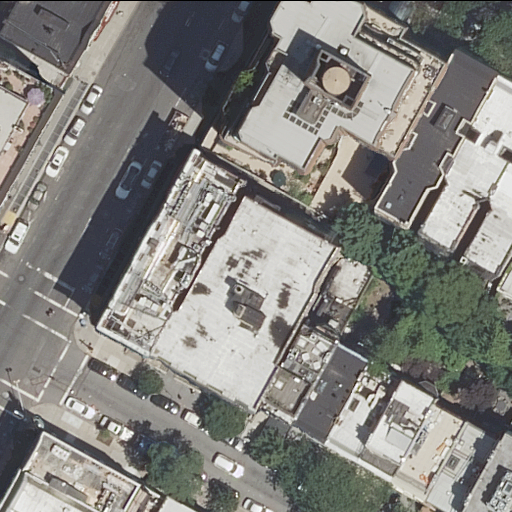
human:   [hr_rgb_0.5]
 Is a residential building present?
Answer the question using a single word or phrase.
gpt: yes

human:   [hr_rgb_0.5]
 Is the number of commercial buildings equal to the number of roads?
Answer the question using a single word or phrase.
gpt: no

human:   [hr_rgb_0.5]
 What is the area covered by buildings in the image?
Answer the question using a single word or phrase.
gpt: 5165m2

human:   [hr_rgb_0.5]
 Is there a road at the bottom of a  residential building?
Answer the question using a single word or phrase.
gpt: yes

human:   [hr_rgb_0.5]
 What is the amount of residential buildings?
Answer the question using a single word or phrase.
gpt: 19

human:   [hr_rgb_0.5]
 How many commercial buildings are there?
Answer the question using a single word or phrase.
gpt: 0

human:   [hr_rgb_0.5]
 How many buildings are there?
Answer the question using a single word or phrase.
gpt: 19

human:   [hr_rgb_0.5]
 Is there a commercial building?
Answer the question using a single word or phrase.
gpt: no

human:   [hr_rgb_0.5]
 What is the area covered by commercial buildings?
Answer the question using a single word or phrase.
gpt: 0m2

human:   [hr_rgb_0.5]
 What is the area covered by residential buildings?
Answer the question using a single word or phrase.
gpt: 5165m2

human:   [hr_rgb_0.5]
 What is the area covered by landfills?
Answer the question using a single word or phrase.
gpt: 0m2

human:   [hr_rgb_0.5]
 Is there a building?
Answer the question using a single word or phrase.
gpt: yes

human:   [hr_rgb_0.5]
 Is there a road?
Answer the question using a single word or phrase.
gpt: yes

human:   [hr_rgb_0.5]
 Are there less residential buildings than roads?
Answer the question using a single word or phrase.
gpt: no

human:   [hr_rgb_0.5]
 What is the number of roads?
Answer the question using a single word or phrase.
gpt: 3

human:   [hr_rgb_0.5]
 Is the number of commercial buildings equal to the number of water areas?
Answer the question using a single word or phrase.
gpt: yes

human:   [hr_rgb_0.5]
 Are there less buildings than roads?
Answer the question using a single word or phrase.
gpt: no

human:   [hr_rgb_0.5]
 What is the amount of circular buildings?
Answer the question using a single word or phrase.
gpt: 0

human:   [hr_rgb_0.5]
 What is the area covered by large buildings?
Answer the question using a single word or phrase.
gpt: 2782m2

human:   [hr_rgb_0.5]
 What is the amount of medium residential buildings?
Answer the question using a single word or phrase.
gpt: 10

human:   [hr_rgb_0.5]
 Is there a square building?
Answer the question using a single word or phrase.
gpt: no

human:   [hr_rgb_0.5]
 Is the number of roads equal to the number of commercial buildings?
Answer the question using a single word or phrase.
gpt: no

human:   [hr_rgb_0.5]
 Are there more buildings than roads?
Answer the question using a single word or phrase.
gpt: yes

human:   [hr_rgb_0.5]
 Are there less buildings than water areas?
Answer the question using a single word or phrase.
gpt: no

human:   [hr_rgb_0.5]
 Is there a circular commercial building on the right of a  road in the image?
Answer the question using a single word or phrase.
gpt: no

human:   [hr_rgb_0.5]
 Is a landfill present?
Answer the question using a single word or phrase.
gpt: no

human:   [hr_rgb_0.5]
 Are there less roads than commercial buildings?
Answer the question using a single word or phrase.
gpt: no

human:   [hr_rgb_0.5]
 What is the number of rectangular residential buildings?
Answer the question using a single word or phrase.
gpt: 12

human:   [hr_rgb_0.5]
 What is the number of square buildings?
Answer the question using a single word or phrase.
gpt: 0

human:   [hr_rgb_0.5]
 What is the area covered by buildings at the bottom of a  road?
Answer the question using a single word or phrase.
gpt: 3804m2

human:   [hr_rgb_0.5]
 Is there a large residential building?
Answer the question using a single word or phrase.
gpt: yes

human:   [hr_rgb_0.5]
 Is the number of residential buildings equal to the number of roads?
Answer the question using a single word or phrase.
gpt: no

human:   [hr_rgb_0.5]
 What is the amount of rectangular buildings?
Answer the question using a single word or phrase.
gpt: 12

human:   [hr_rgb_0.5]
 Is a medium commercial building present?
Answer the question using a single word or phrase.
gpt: no

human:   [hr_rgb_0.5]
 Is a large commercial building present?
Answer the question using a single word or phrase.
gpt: no

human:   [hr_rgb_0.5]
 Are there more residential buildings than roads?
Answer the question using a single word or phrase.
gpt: yes

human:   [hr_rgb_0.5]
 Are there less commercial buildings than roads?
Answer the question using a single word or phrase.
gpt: yes

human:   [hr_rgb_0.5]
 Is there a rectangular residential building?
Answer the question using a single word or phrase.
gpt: yes

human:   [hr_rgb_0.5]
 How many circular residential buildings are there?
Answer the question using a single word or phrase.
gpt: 0

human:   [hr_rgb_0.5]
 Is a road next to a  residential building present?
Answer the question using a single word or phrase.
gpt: yes

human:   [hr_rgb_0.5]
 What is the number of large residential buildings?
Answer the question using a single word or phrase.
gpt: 3

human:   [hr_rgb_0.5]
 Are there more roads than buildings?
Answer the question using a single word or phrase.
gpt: no

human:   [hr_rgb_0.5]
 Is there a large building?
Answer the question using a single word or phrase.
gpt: yes

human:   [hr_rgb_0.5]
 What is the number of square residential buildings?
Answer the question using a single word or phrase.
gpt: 0

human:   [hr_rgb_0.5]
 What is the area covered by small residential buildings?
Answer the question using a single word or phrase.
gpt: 205m2

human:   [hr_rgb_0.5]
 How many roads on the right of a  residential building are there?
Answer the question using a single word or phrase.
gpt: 3

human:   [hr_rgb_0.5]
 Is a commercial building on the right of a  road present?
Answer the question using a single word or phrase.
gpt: no

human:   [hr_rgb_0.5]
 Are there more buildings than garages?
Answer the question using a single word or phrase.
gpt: yes

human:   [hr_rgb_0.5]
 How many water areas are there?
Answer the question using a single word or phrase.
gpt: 0

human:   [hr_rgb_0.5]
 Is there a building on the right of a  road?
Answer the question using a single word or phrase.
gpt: yes

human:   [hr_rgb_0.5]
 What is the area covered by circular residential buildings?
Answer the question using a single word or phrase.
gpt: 0m2

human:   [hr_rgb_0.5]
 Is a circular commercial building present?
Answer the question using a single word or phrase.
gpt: no

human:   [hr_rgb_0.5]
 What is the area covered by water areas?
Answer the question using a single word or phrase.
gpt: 0m2

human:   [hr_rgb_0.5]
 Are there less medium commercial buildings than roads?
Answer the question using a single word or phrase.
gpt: yes

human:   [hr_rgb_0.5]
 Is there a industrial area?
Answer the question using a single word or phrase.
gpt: no

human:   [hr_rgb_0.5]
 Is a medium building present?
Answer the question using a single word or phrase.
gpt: yes

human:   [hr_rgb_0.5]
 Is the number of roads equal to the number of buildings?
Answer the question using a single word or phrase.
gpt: no

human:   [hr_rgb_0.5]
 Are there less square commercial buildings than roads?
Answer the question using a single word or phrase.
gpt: yes

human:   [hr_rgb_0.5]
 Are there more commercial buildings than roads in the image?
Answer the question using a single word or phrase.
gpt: no

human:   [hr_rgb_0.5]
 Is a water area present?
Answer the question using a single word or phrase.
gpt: no

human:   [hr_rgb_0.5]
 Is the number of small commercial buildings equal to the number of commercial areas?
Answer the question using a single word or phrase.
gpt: yes

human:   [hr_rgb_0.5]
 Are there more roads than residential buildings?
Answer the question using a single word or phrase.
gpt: no

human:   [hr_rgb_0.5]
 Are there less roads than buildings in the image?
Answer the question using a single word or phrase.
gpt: yes

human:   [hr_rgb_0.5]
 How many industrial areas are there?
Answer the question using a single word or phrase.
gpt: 0